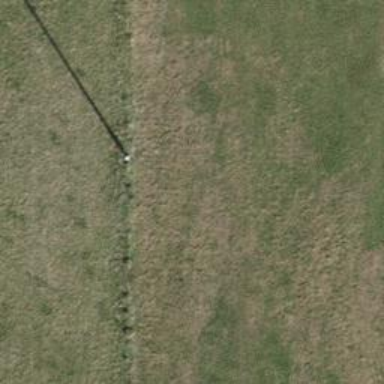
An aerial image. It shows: Fence.